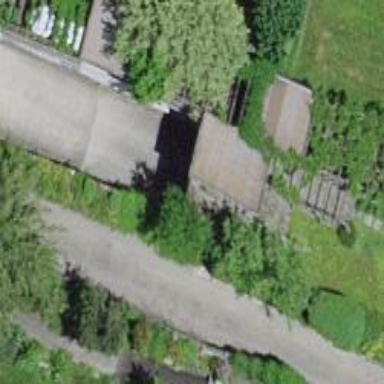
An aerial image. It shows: Group of garages.